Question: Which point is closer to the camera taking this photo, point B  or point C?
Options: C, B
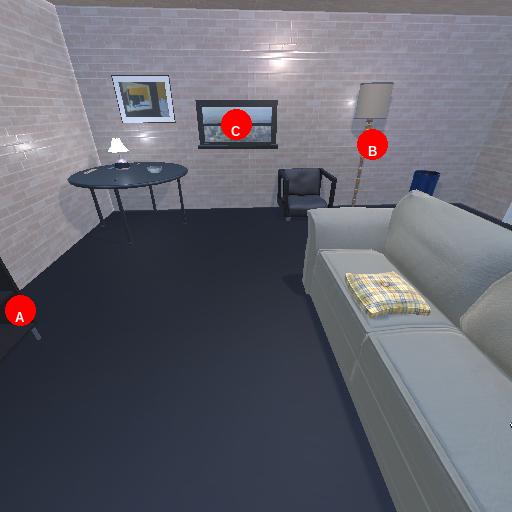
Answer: C